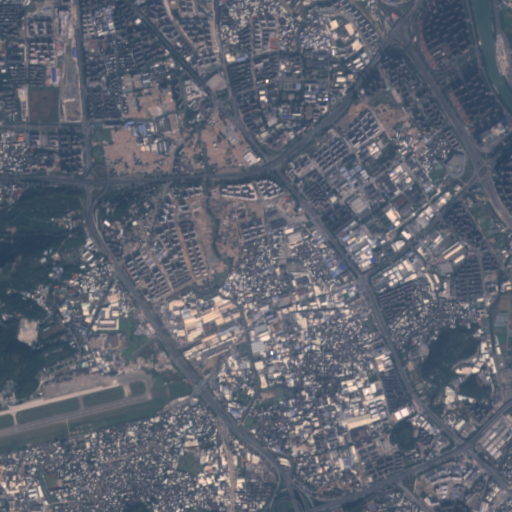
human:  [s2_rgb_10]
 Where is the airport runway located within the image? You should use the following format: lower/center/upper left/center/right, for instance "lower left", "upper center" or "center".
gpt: The airport runway is located in the lower left of the image.
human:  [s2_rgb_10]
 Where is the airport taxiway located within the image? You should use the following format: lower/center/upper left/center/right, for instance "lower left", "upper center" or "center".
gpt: The airport taxiway is located in the lower left of the image.
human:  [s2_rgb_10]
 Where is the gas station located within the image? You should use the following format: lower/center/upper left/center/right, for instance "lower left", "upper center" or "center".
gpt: The gas station is located in the upper center of the image.
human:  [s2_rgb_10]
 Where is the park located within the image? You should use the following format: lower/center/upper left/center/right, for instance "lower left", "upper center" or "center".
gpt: The park is located in the upper right of the image.
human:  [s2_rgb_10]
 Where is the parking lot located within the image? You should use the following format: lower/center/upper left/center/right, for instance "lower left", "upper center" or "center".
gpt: The parking lot is located in the upper center of the image.
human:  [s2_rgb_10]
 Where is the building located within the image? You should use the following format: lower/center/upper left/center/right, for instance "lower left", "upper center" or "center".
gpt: There is no building in the image.